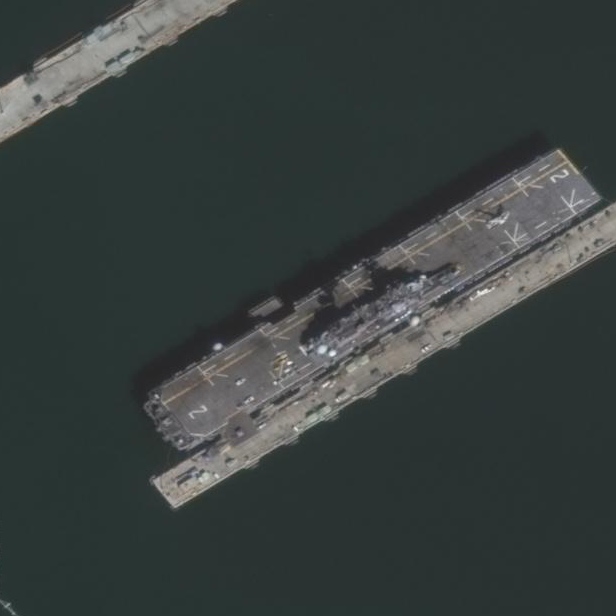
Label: assault